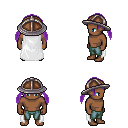
a pixel art fantasy rpg character, male body template, human, dark skin, white cape, teal pants, purple twin-tailed hairstyle, chain helm, four views (front, back, left, right), 2x2 character sprite sheet, small pixel art, hard edges, no anti-aliasing